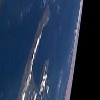
Label: water